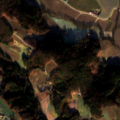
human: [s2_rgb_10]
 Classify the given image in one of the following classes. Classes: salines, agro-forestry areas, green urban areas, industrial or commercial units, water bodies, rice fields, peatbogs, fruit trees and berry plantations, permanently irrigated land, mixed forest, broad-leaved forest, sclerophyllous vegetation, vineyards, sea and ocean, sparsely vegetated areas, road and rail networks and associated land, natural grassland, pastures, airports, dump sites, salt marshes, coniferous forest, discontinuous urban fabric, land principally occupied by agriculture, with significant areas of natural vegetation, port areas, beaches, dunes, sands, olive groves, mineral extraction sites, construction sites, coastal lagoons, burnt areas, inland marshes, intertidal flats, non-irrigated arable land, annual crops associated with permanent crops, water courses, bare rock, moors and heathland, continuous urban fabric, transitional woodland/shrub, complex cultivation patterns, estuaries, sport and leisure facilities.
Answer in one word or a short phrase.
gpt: non-irrigated arable land, complex cultivation patterns, mixed forest